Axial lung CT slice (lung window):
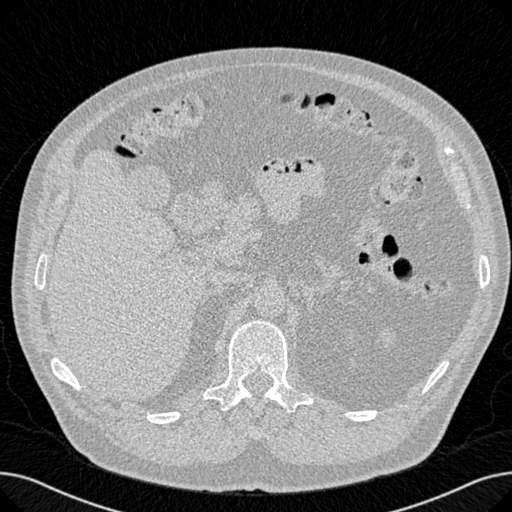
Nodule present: no